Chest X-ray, PA view. Patient: 68 years old, sex M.
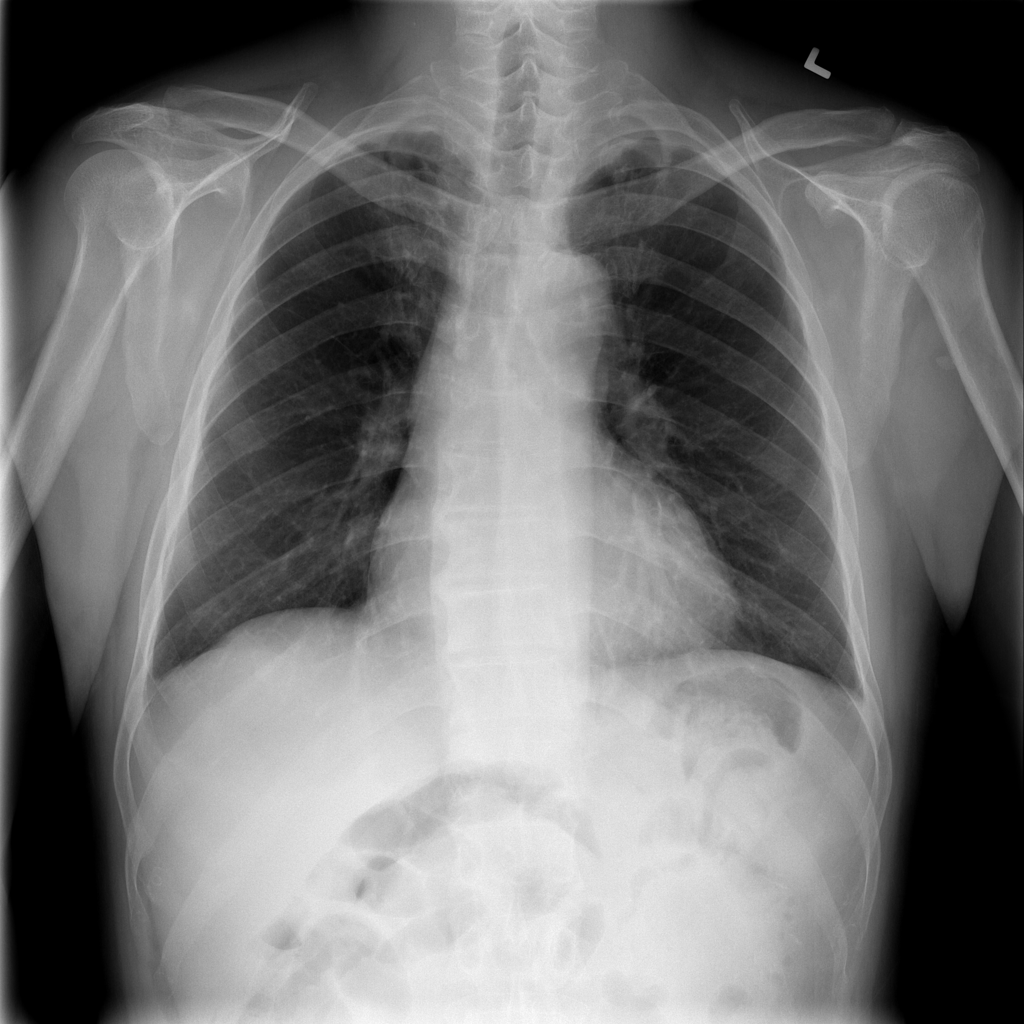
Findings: No Finding